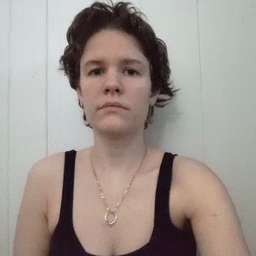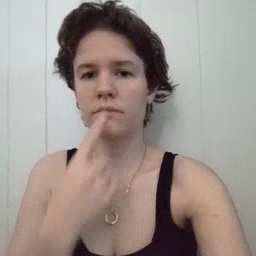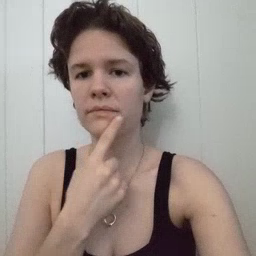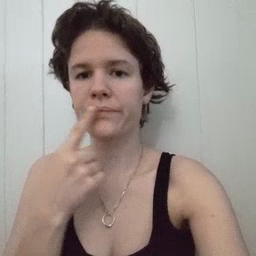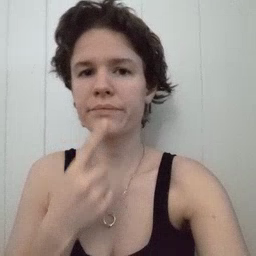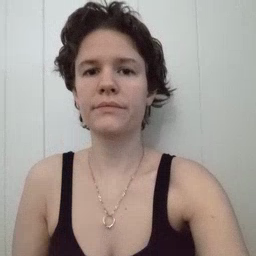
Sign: mouth